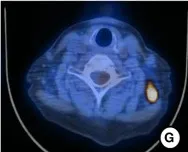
PET-CT scan (November 2017) and histopathological and molecular results after gefitinib therapy resistance. (E-G) New mediastinal, right subclavian, and bilateral cervical lymph nodes were found with FDG uptake.
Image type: radiology (pet)